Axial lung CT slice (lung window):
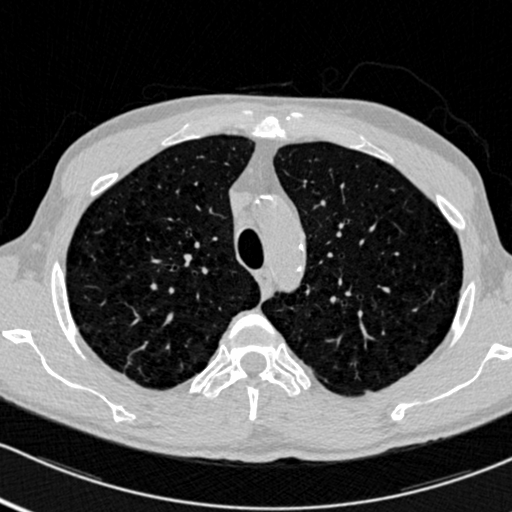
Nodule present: no